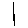
Label: line